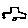
Label: car